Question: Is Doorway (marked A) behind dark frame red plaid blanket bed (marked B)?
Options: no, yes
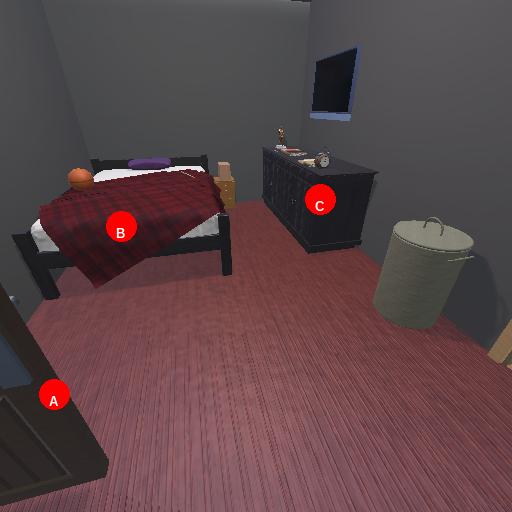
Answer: no